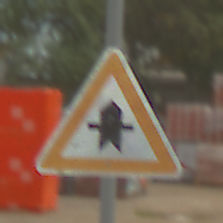
Verkehrszeichen: Vorfahrt
Umgebung: Outdoor, Suburban
Tageszeit: MorningAfternoon
Wetter: PartlyCloudy
Licht: Natural
Jahreszeit: NotSpecified
Kontrast: LowContrast